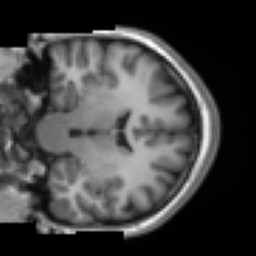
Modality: T1w
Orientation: coronal